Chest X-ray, AP view. Patient: 64 years old, sex M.
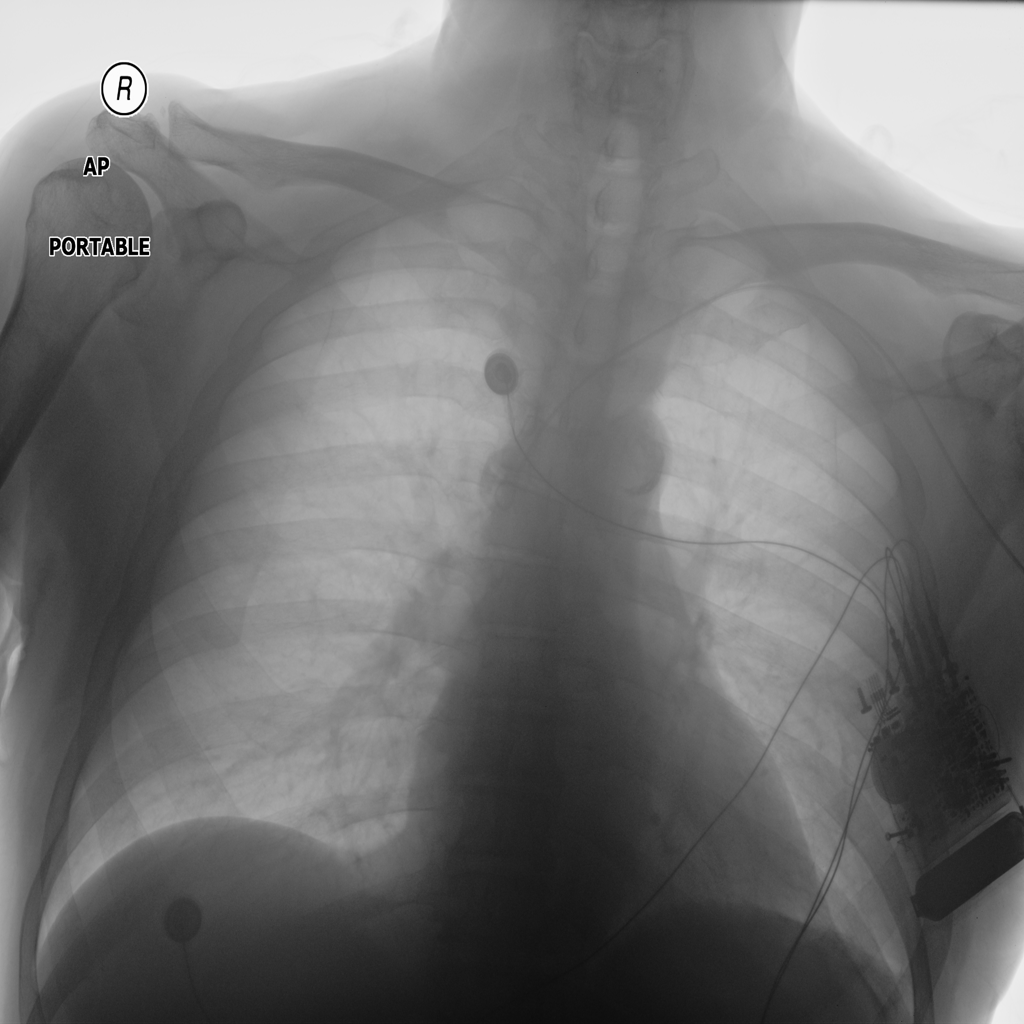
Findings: No Finding